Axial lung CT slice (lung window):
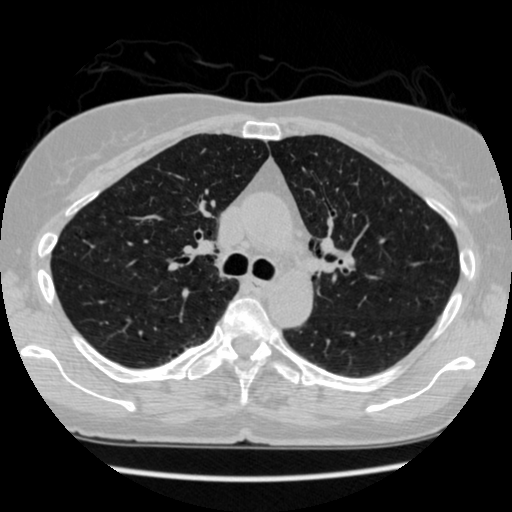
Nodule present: no